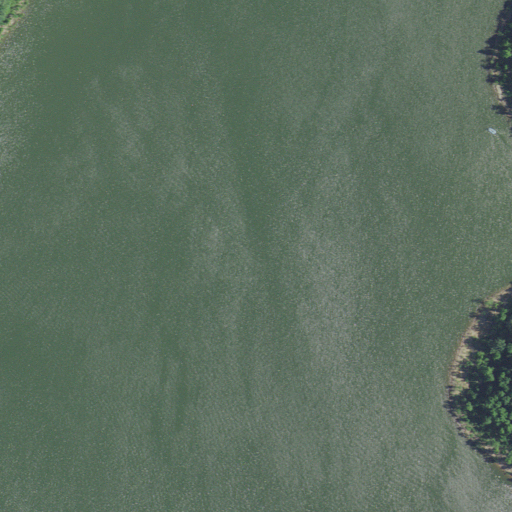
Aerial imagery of valley in Missouri named Possum Hollow containing open water, deciduous forest, and grassland